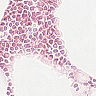
Metastatic tissue present: no